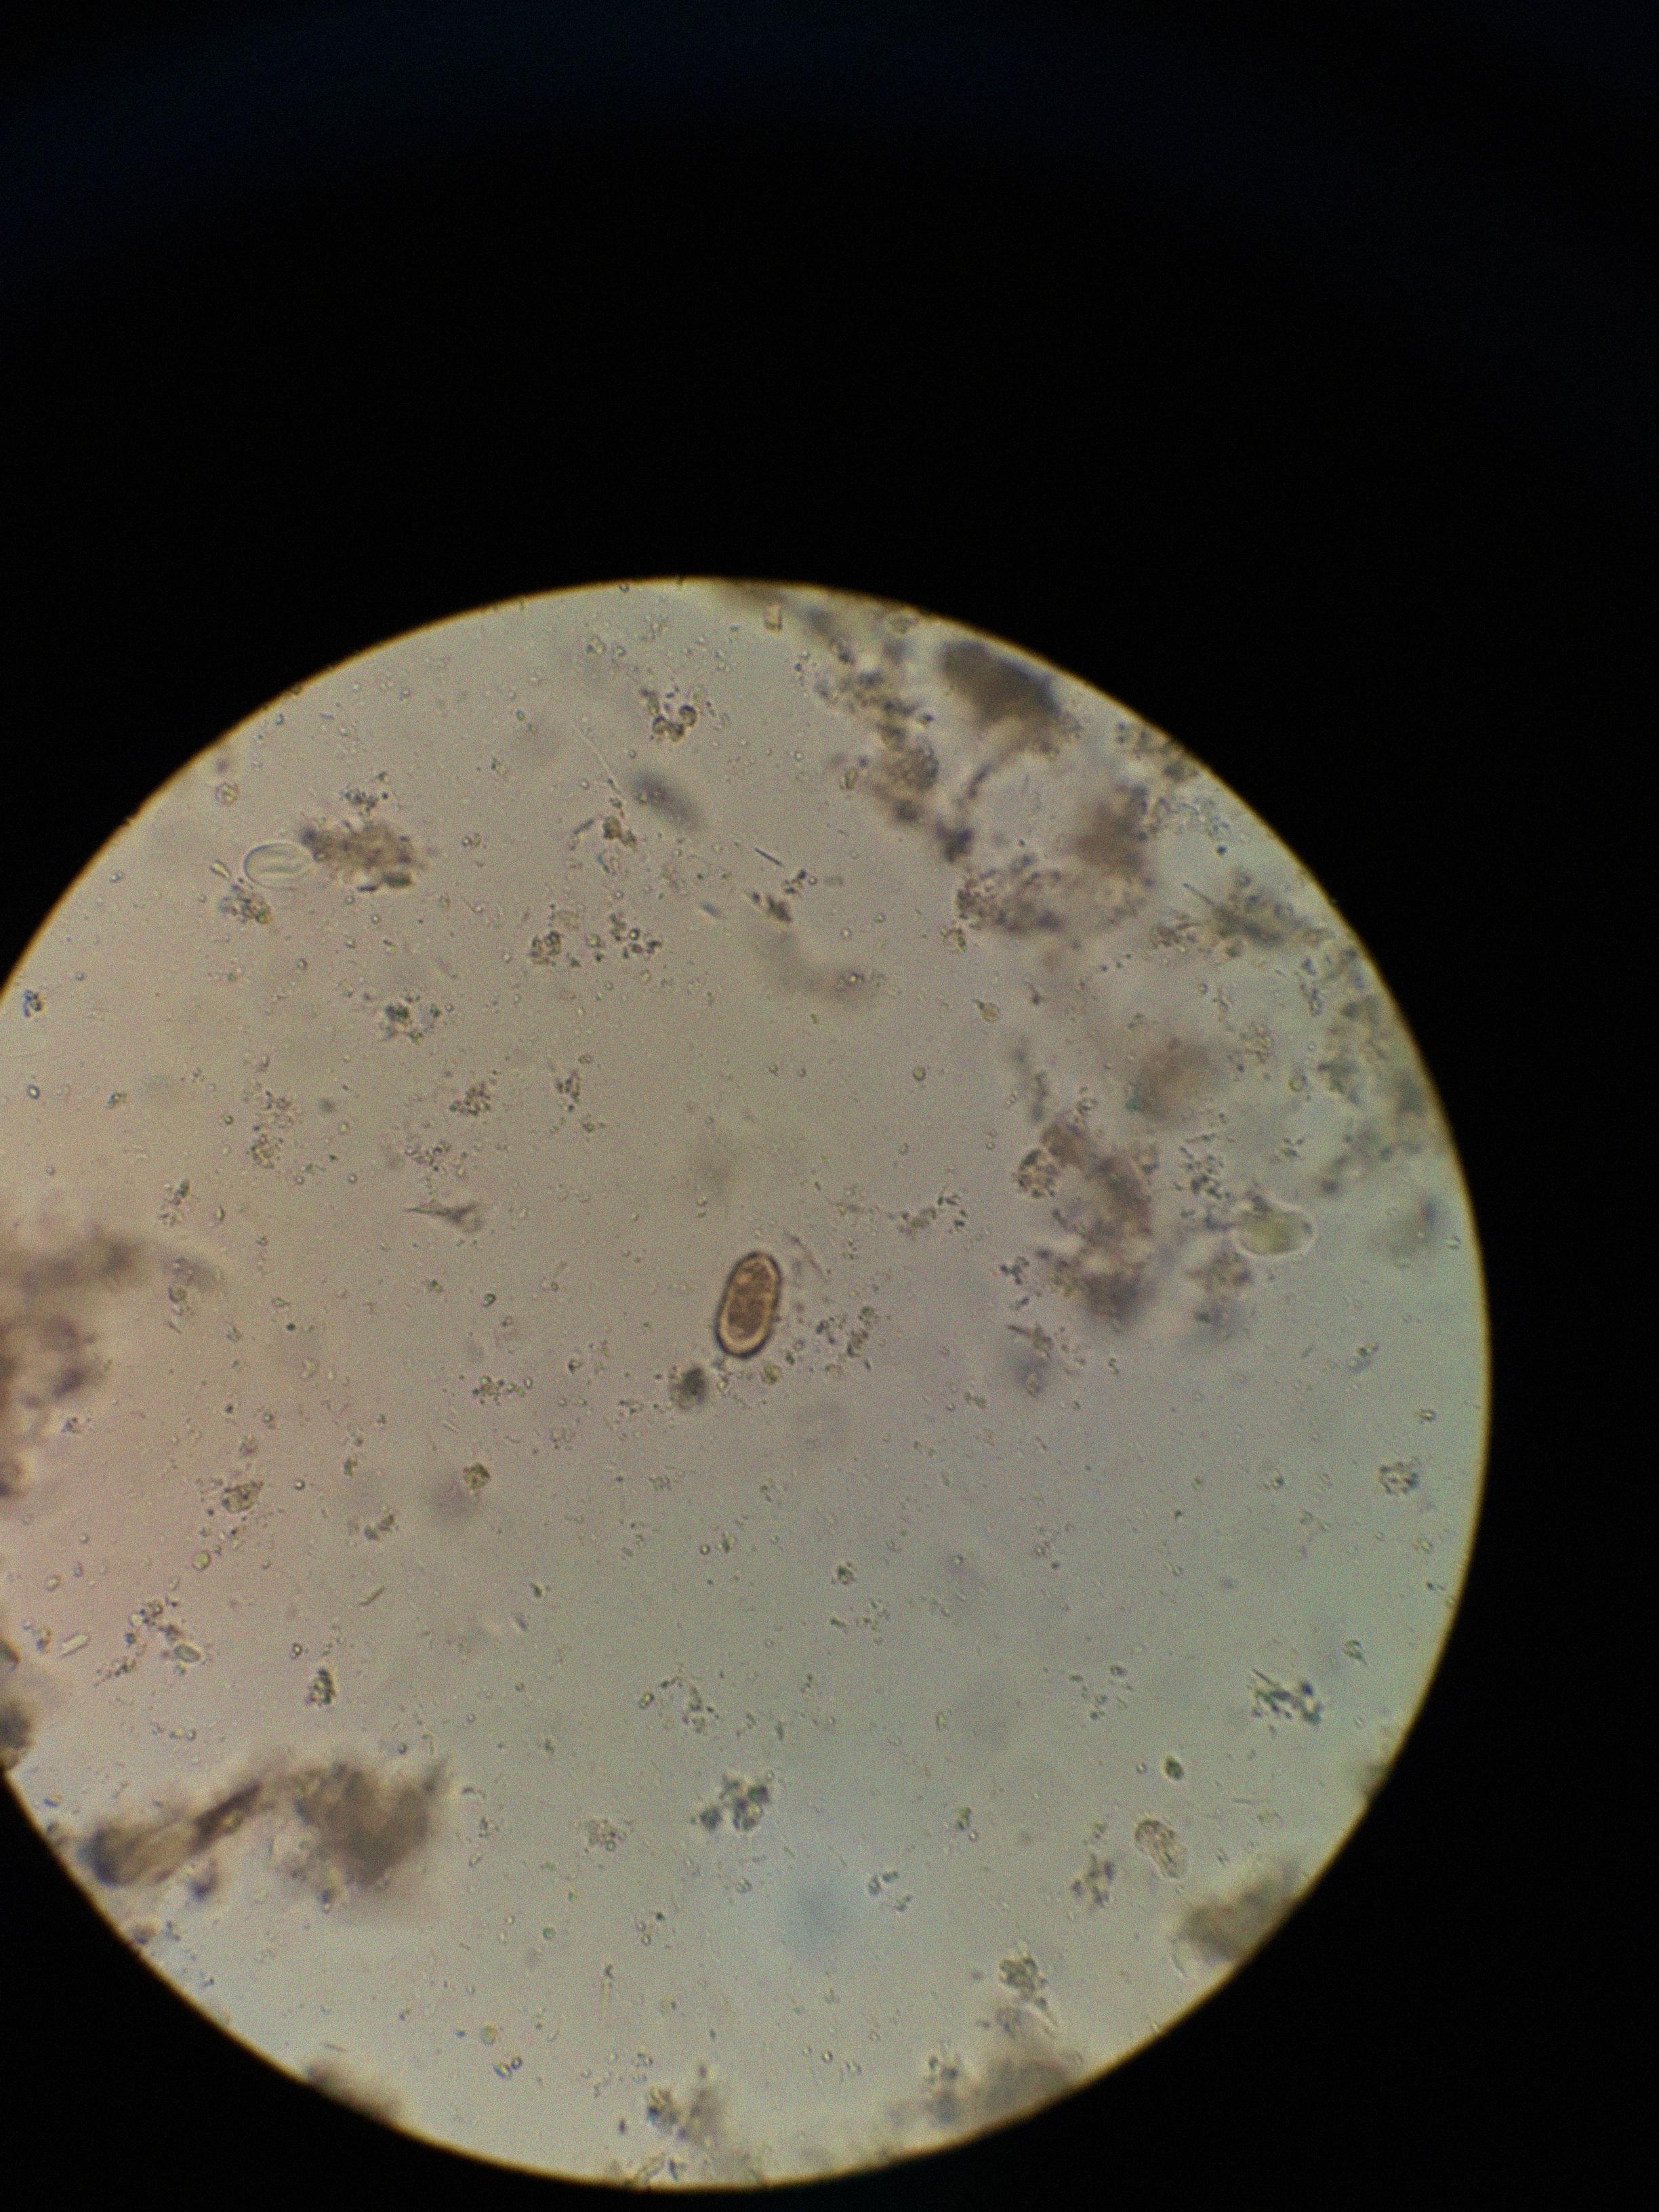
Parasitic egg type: Capillaria philippinensis